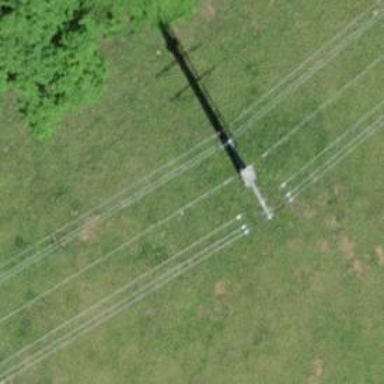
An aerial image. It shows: Power tower.